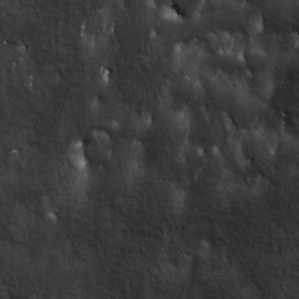
Label: non_frost